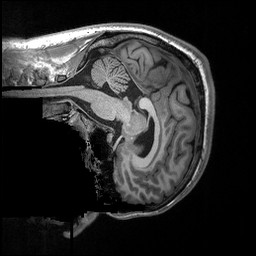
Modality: T1w
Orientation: sagittal
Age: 22
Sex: male
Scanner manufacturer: siemens
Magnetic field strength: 3 T
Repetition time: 2.3 s
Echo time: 0.00298 s